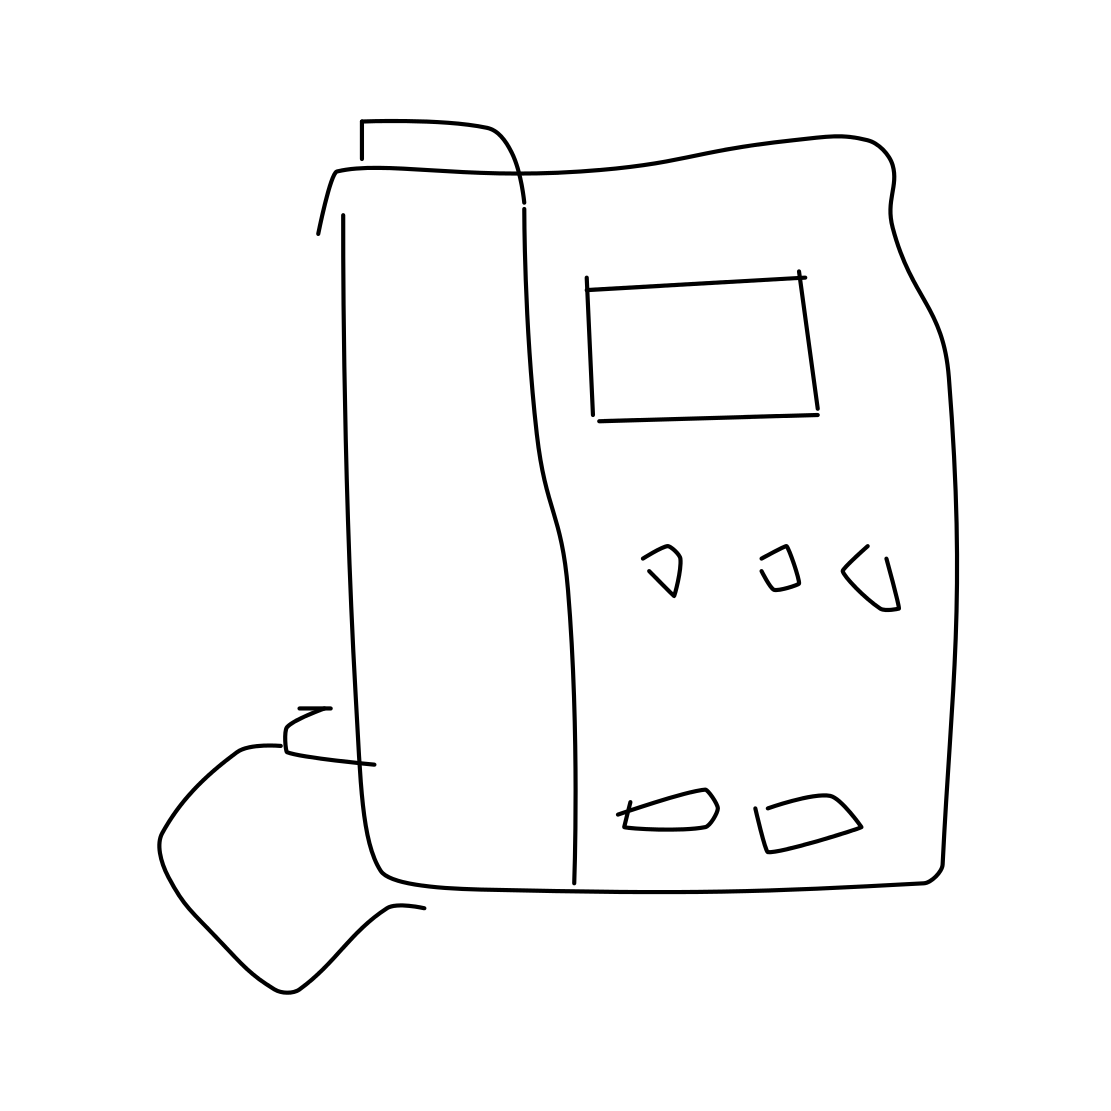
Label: telephone